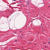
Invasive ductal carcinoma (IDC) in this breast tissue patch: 0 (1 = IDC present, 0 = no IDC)